Brain MRI, t2w sequence, axial 2D slice.
Patient: age 33, sex F, weight 95 kg, height 1.95 m
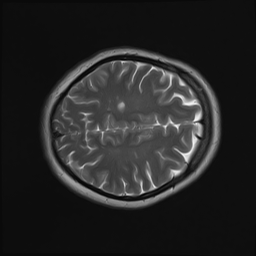